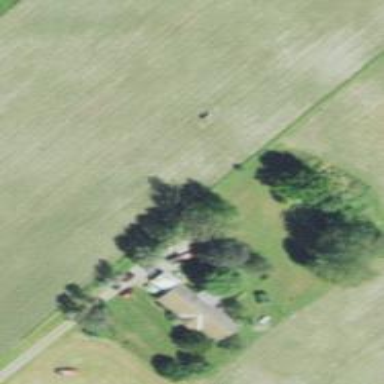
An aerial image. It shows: Farmyard area.